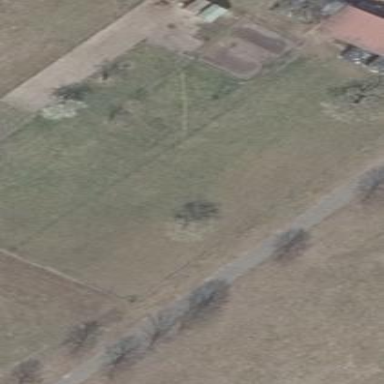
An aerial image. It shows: Fence surrounding farmyard.